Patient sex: F
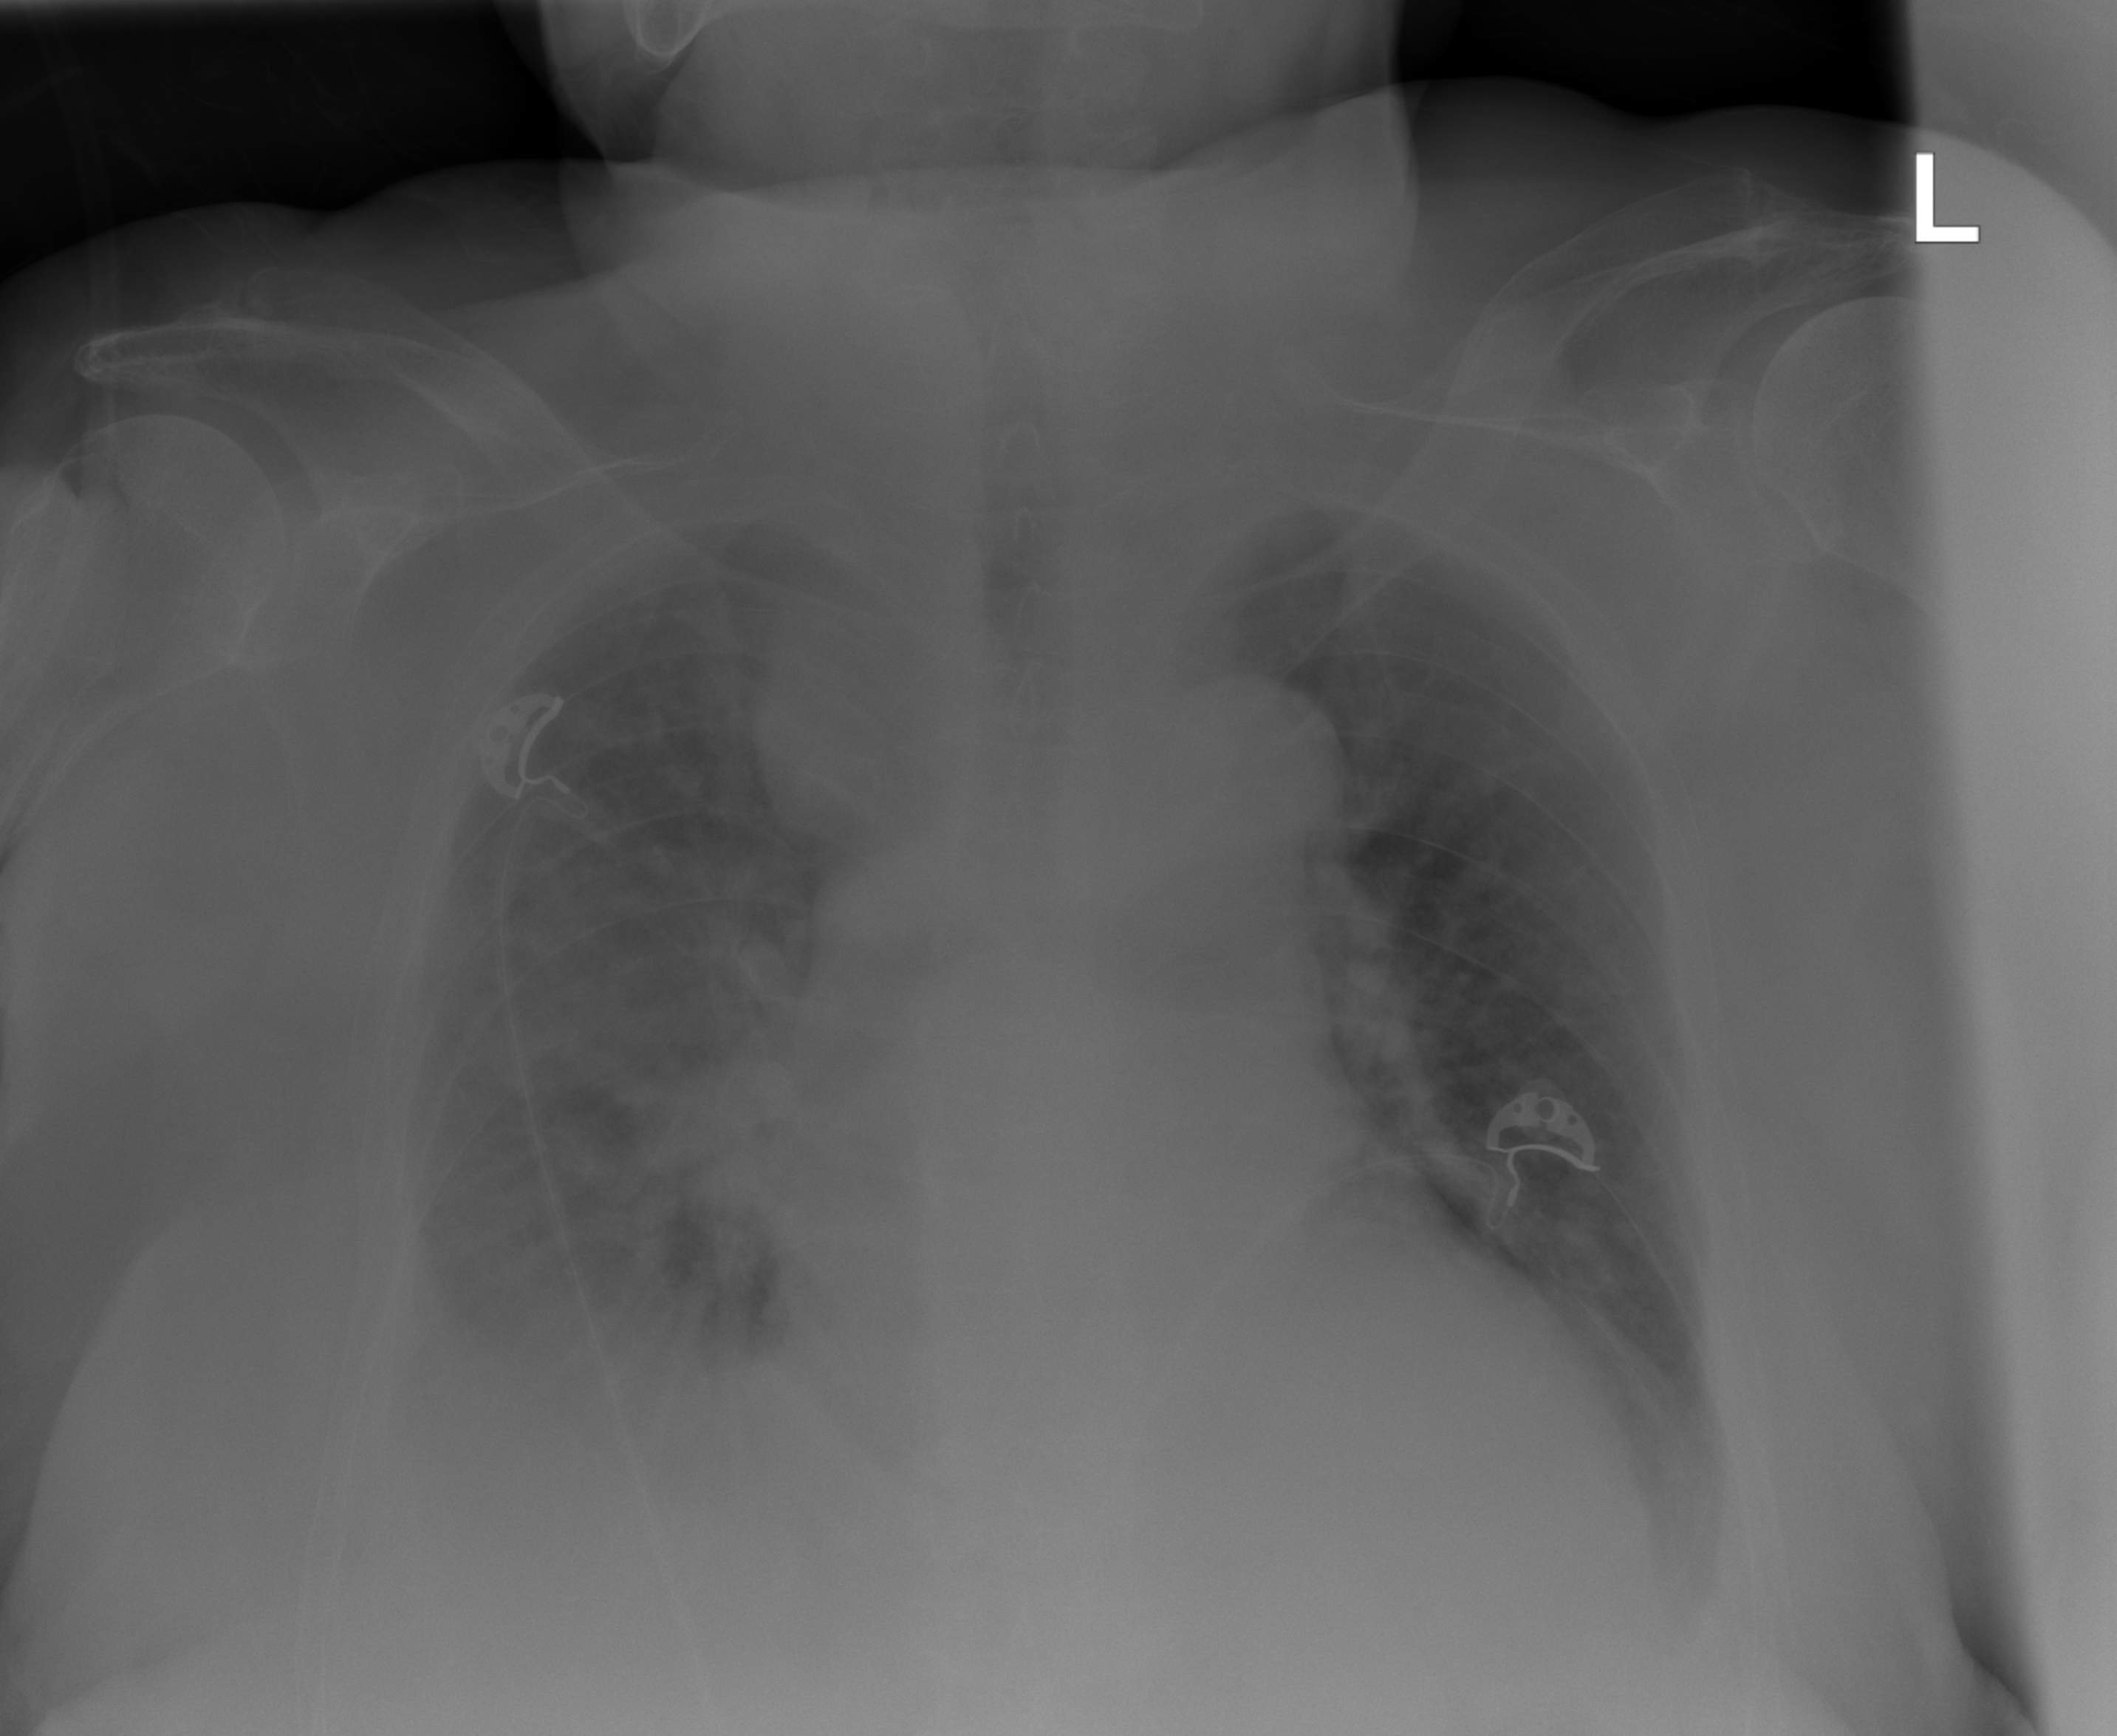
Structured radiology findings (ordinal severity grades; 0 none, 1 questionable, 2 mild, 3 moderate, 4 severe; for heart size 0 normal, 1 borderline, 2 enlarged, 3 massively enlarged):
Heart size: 0
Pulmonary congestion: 0
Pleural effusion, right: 3
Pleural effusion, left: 0
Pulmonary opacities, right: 2
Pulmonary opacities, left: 0
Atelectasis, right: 2
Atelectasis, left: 0